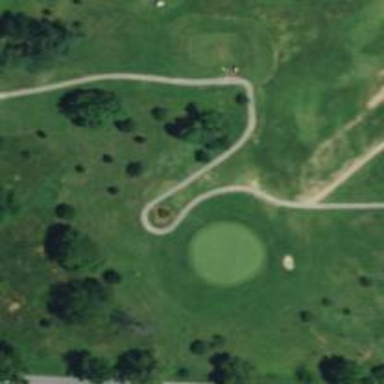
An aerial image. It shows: Golf hole.